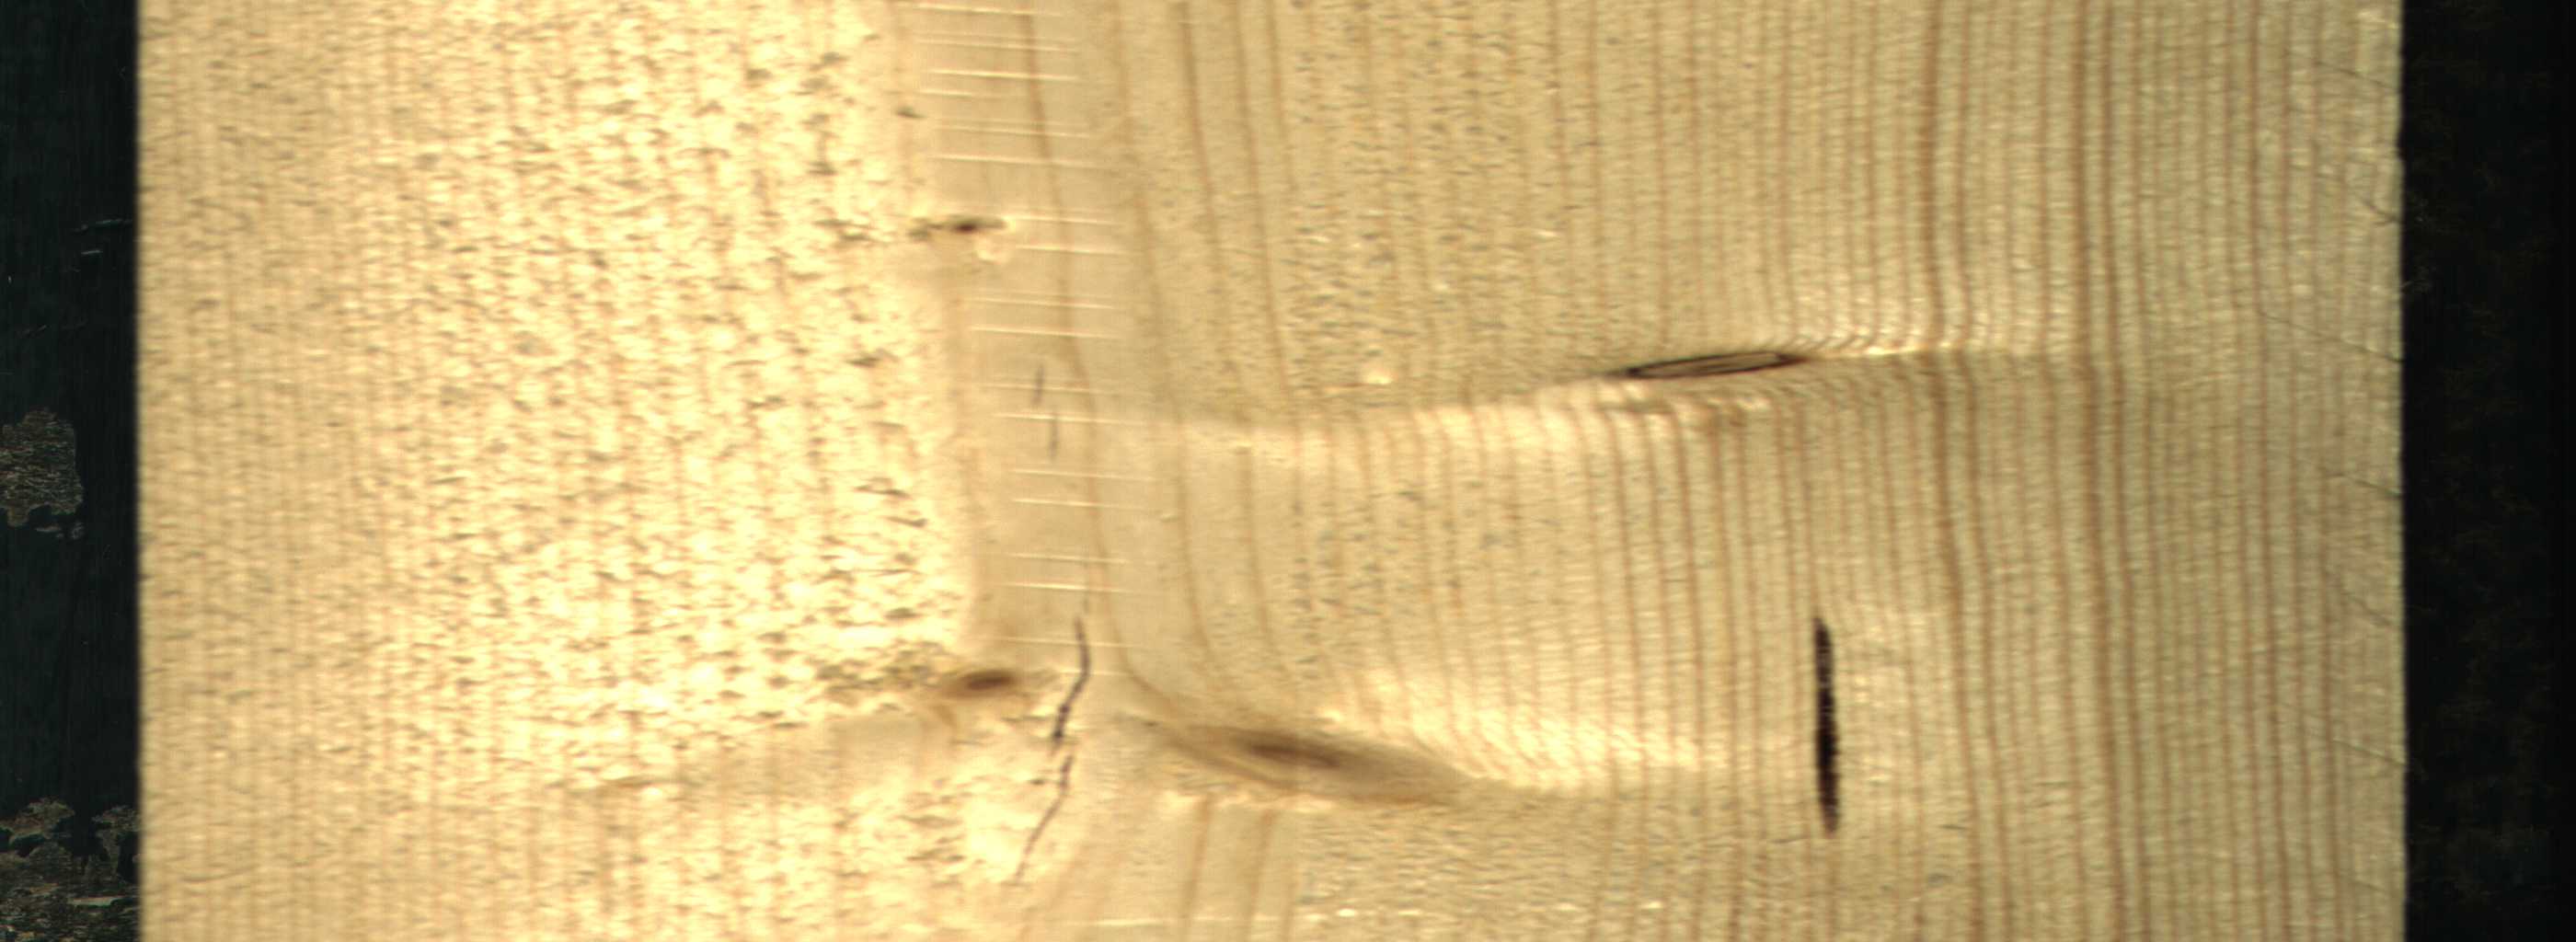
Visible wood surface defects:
resin
Crack
Crack
Dead_Knot
Live_Knot
Live_Knot